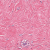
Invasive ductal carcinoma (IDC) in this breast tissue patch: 0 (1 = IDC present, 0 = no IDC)